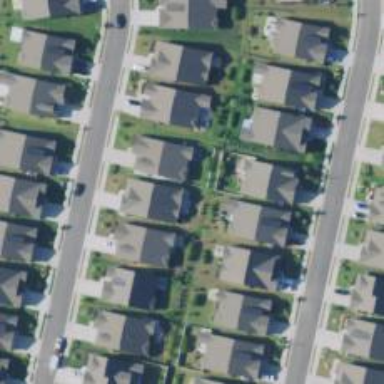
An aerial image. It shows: Neighborhood.